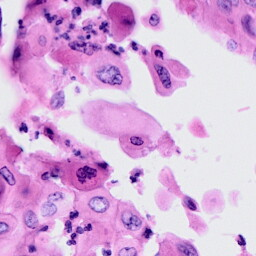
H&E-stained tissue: Cervix